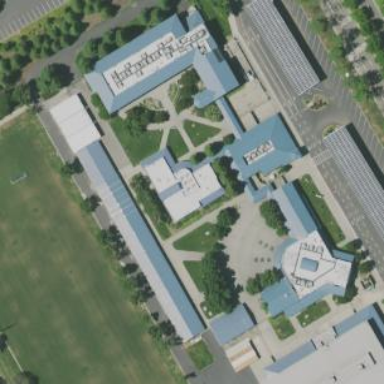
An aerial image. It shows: School building.